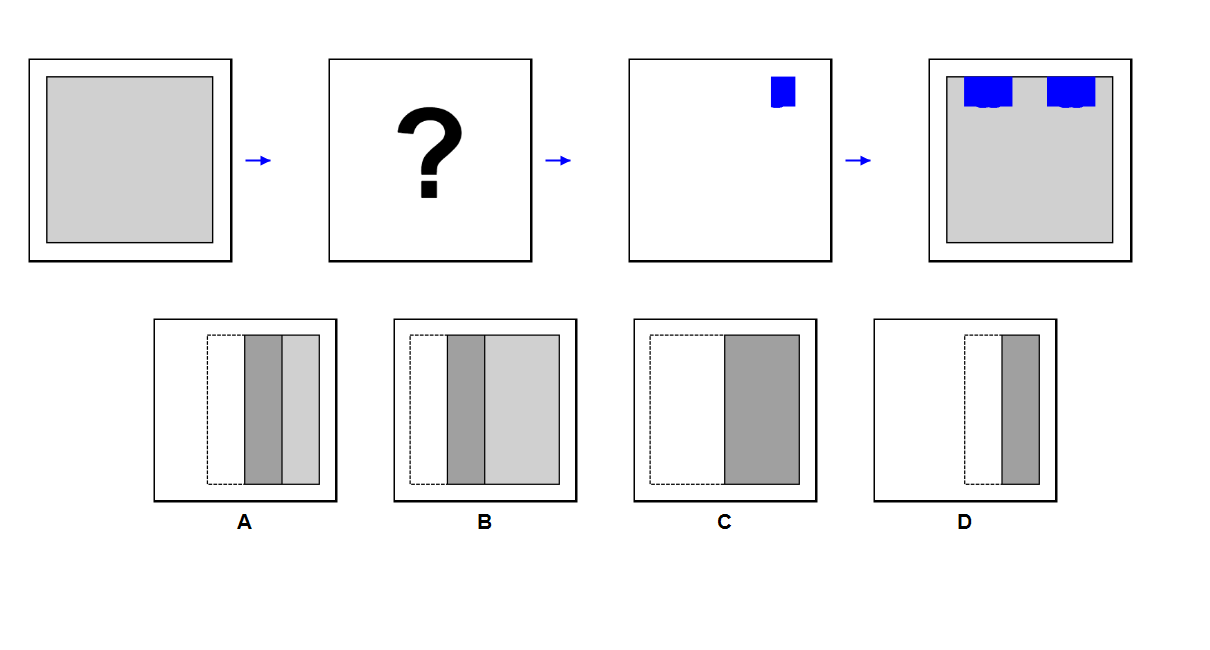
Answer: C